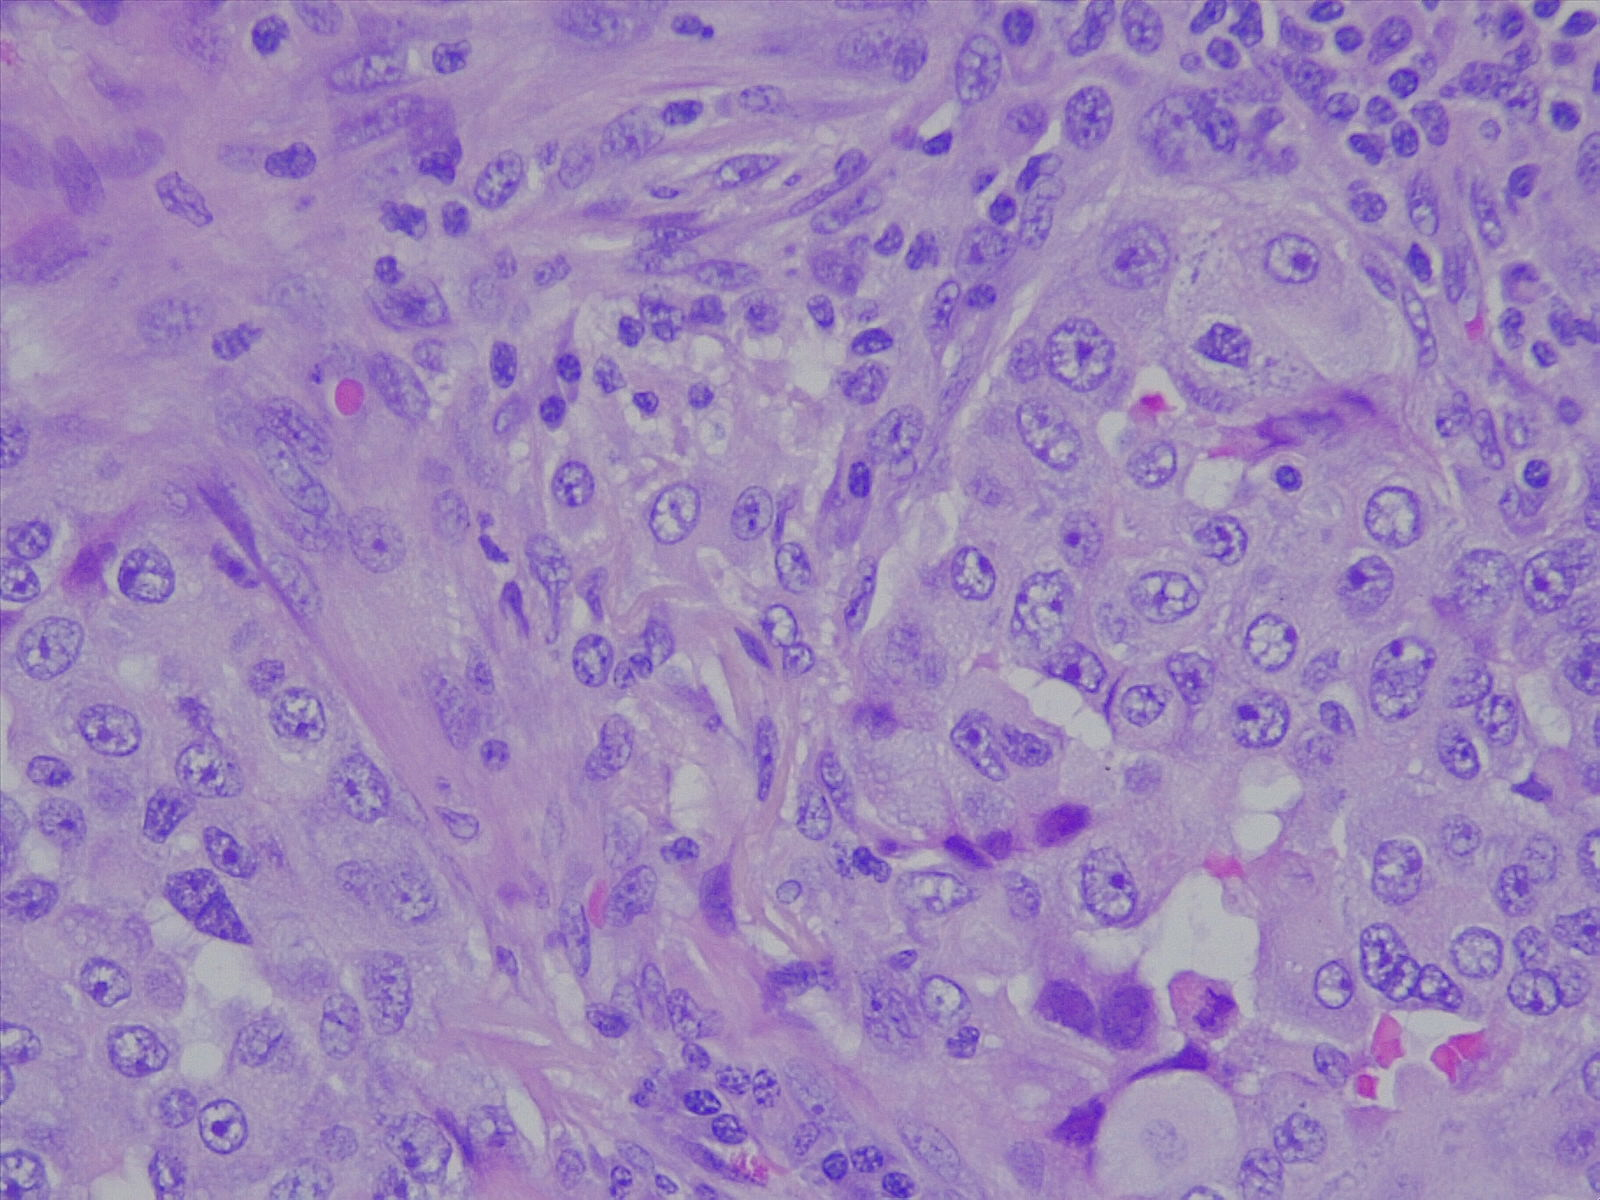
Label: lung adenocarcinoma, moderately differentiated